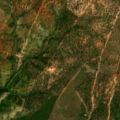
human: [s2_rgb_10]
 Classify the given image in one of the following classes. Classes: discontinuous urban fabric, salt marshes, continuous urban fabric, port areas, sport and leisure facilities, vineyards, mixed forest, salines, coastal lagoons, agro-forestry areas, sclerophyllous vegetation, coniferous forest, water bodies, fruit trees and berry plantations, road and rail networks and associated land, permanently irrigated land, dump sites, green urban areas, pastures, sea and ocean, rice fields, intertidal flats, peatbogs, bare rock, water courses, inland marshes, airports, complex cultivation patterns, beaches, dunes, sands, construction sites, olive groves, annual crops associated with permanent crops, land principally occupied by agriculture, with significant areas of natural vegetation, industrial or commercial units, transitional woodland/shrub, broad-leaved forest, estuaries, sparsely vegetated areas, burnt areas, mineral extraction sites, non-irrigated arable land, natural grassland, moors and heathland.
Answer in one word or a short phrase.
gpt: non-irrigated arable land, pastures, agro-forestry areas